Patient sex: M
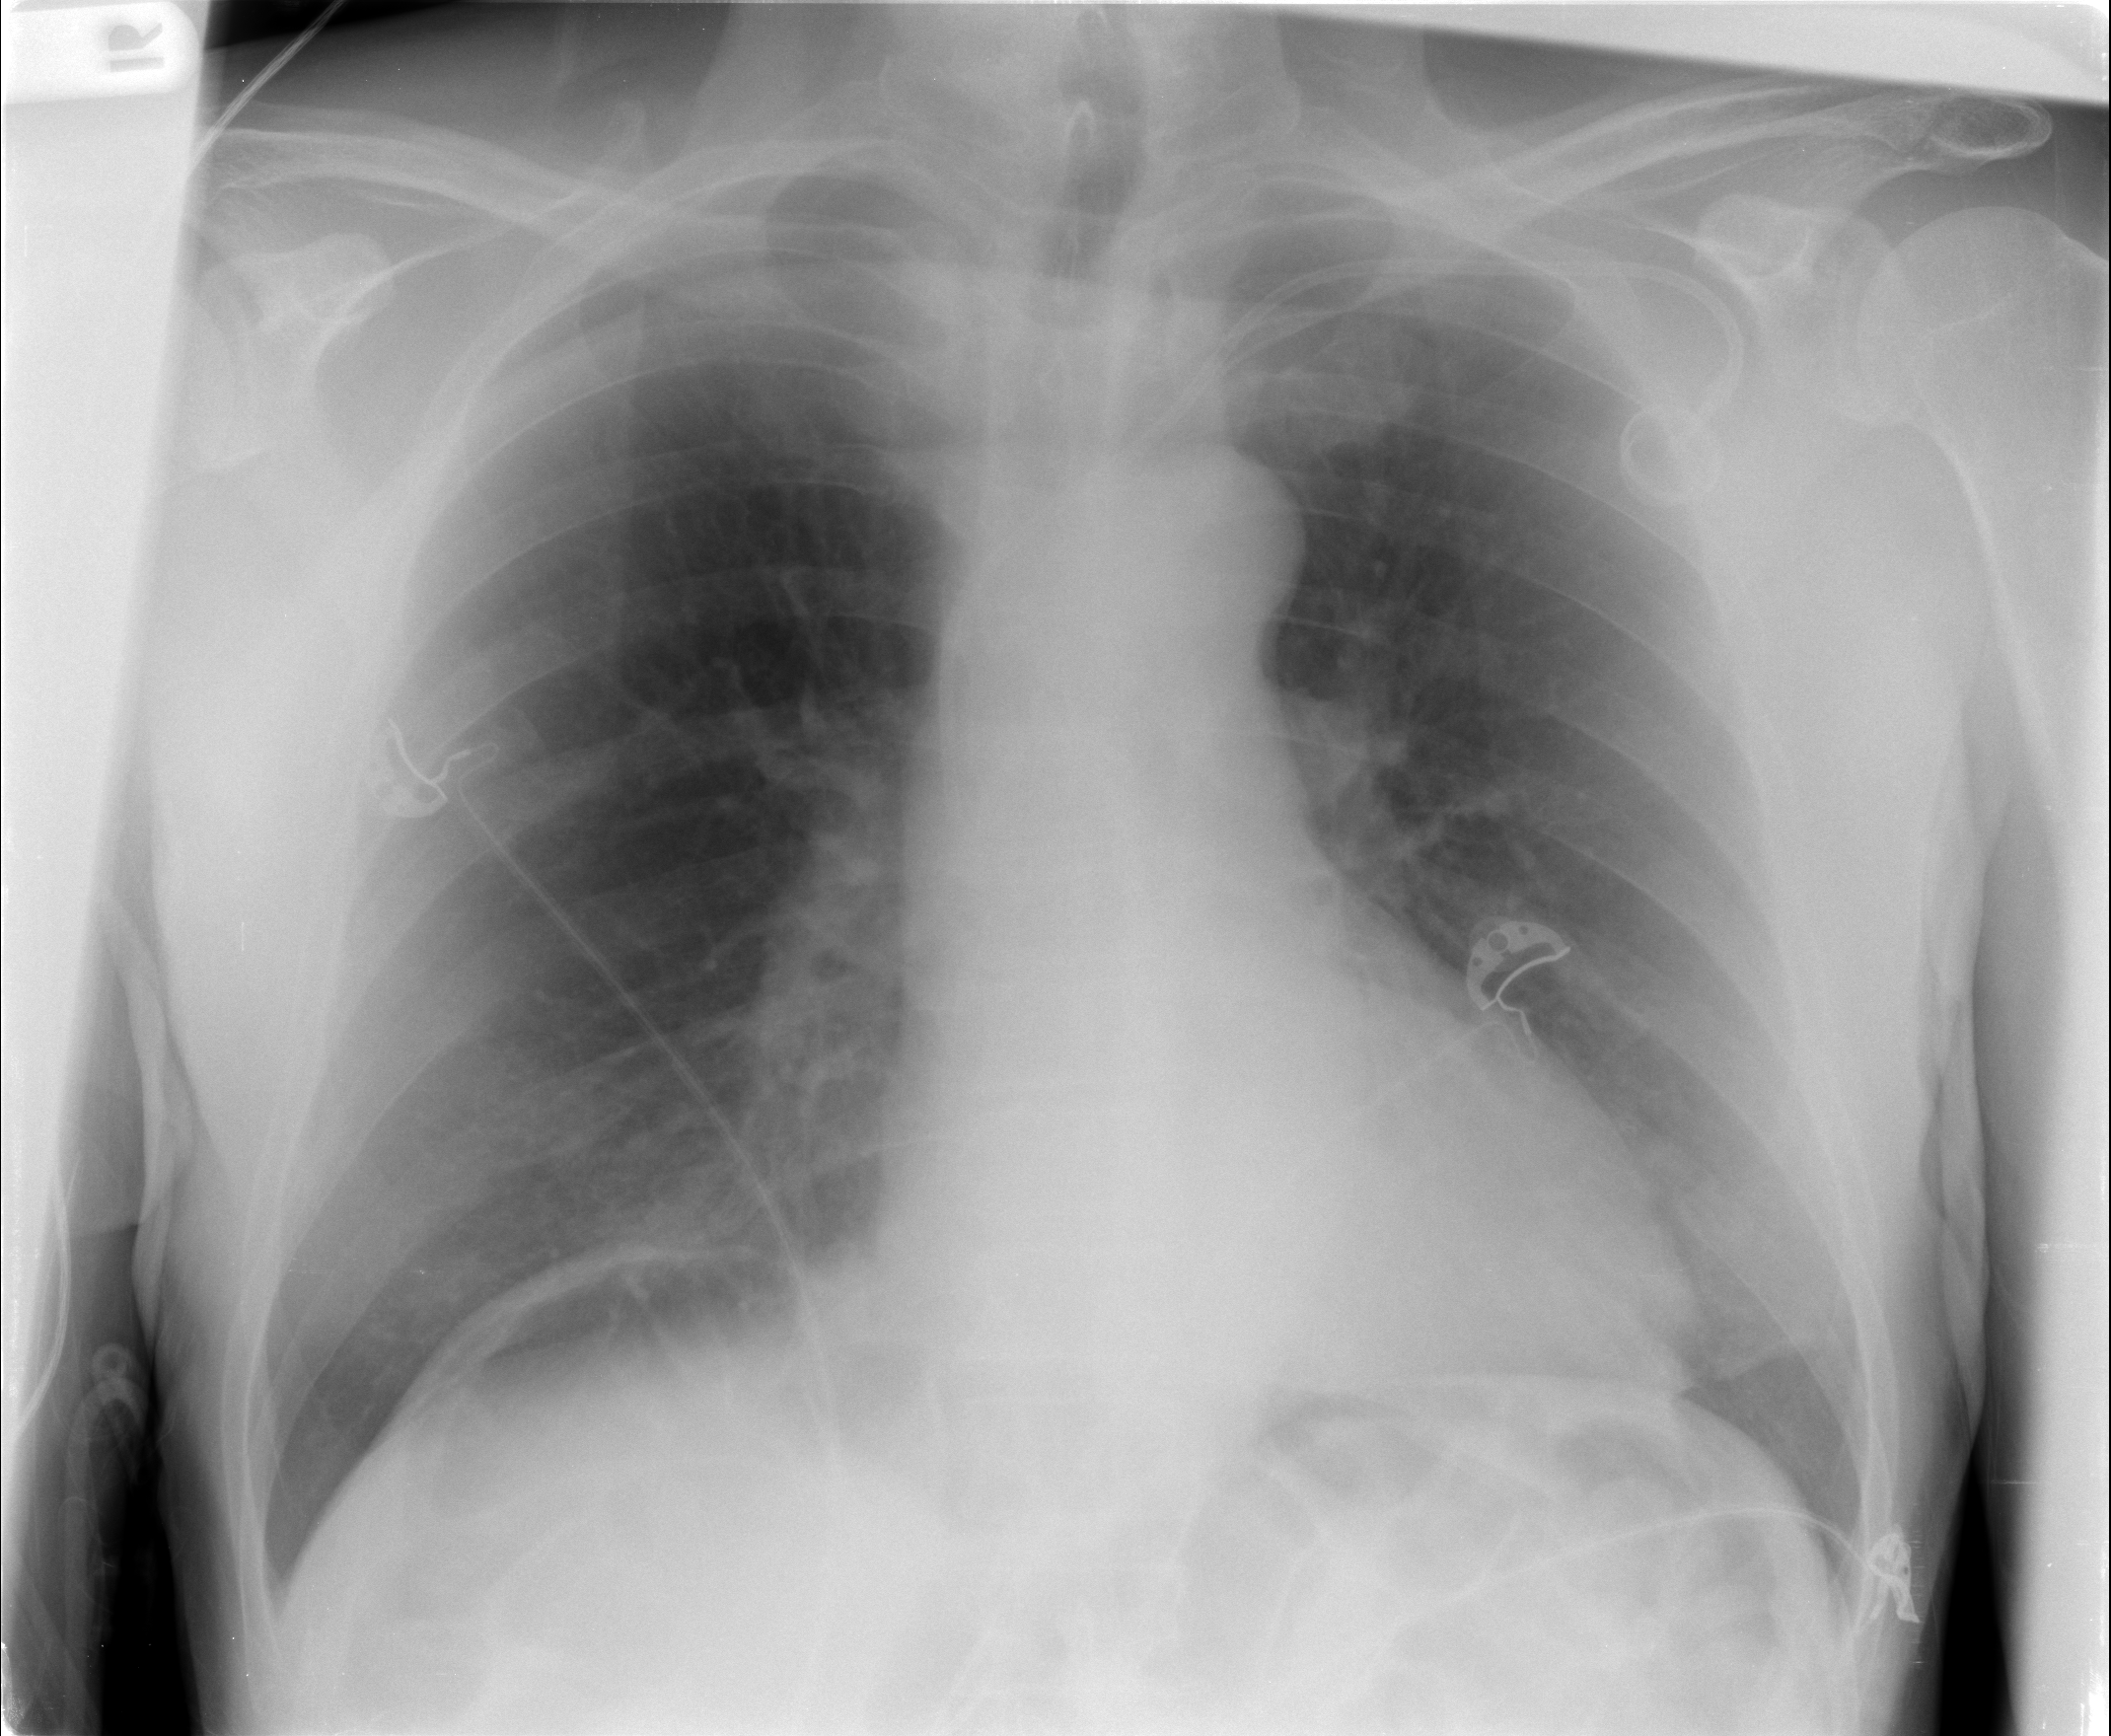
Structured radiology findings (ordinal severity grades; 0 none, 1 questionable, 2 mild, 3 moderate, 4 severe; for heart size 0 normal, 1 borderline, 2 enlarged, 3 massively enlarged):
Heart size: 0
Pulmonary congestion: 0
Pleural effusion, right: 0
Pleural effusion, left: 0
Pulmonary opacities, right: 0
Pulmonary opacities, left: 0
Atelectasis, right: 1
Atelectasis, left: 1